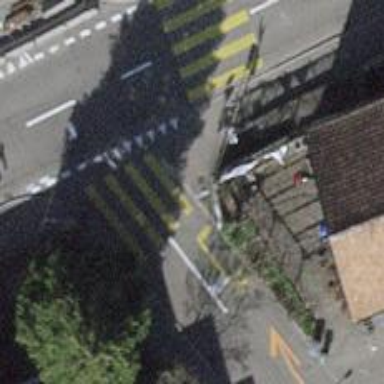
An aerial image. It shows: Kerb serving as barrier.